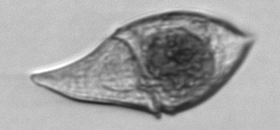
Label: Gyrodinium